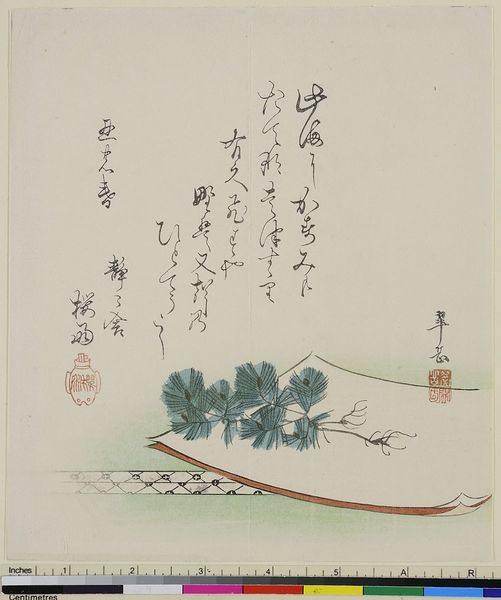
Titel: Erster Ton des neuen Jahres: Schreibpapier und Neujahrskiefern
Künstler: Seki Suigaku
Standort: Hamburg
Institution: Museum für Kunst und Gewerbe Hamburg
Schlagwörter: blätter, rot, muster, pflanze, pflanzen, stillleben, holzschnitt, papier, vegetation, schriftzeichen, zweig, druckgraphik, druckgrafik, seite, china, wurzeln, kiefer, zeit, farbholzschnitt, fernost, edo, ikebana, gefächert, reproduktionen, druckerzeugnisse, pflanzenabbildung